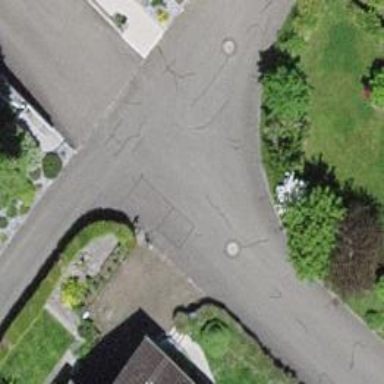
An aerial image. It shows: Residential road.